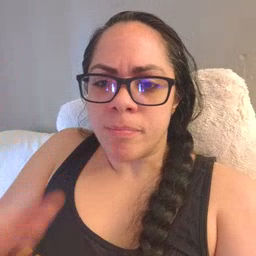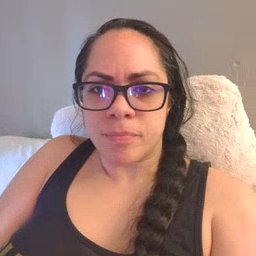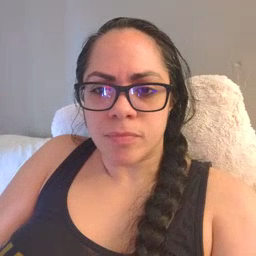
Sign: mom